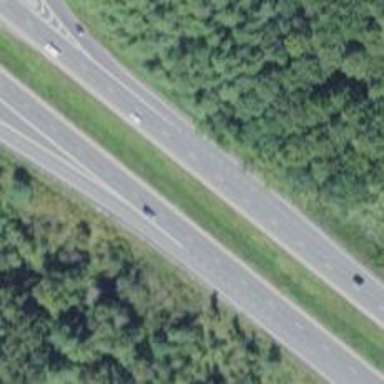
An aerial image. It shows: Motorway junction.